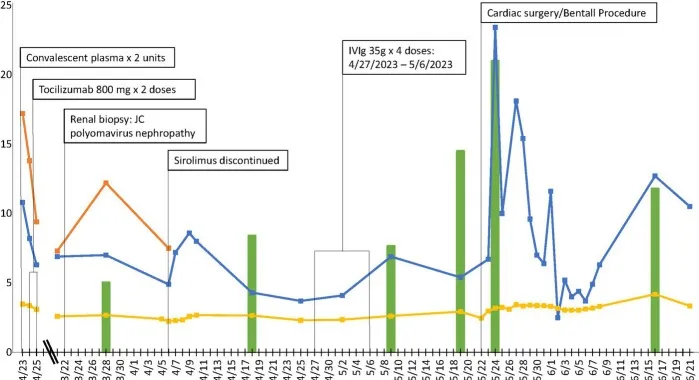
Timeline of clinical events, immunosuppression, JCPyV titer, and SCr trends.
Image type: chart (chart)